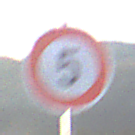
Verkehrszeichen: Geschwindigkeit5
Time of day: SunriseSunset
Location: Outdoor (Nature)
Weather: PartlyCloudy
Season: NotSpecified
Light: Natural